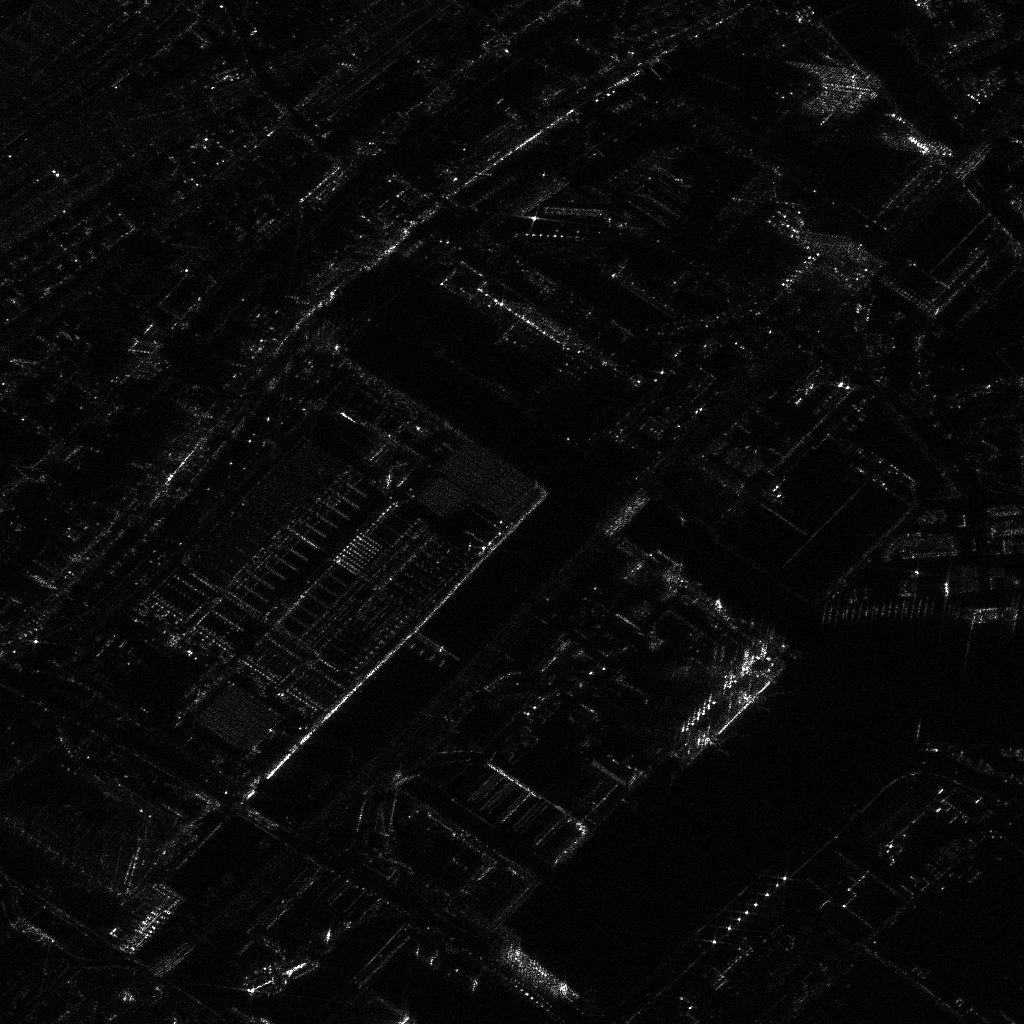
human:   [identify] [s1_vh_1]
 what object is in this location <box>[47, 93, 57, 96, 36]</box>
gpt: <ref>1 medium cell-container at the bottom</ref>

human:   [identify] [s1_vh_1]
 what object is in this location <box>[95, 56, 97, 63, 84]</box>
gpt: <ref>1 medium container at the right</ref>